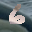
Label: 6